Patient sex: M
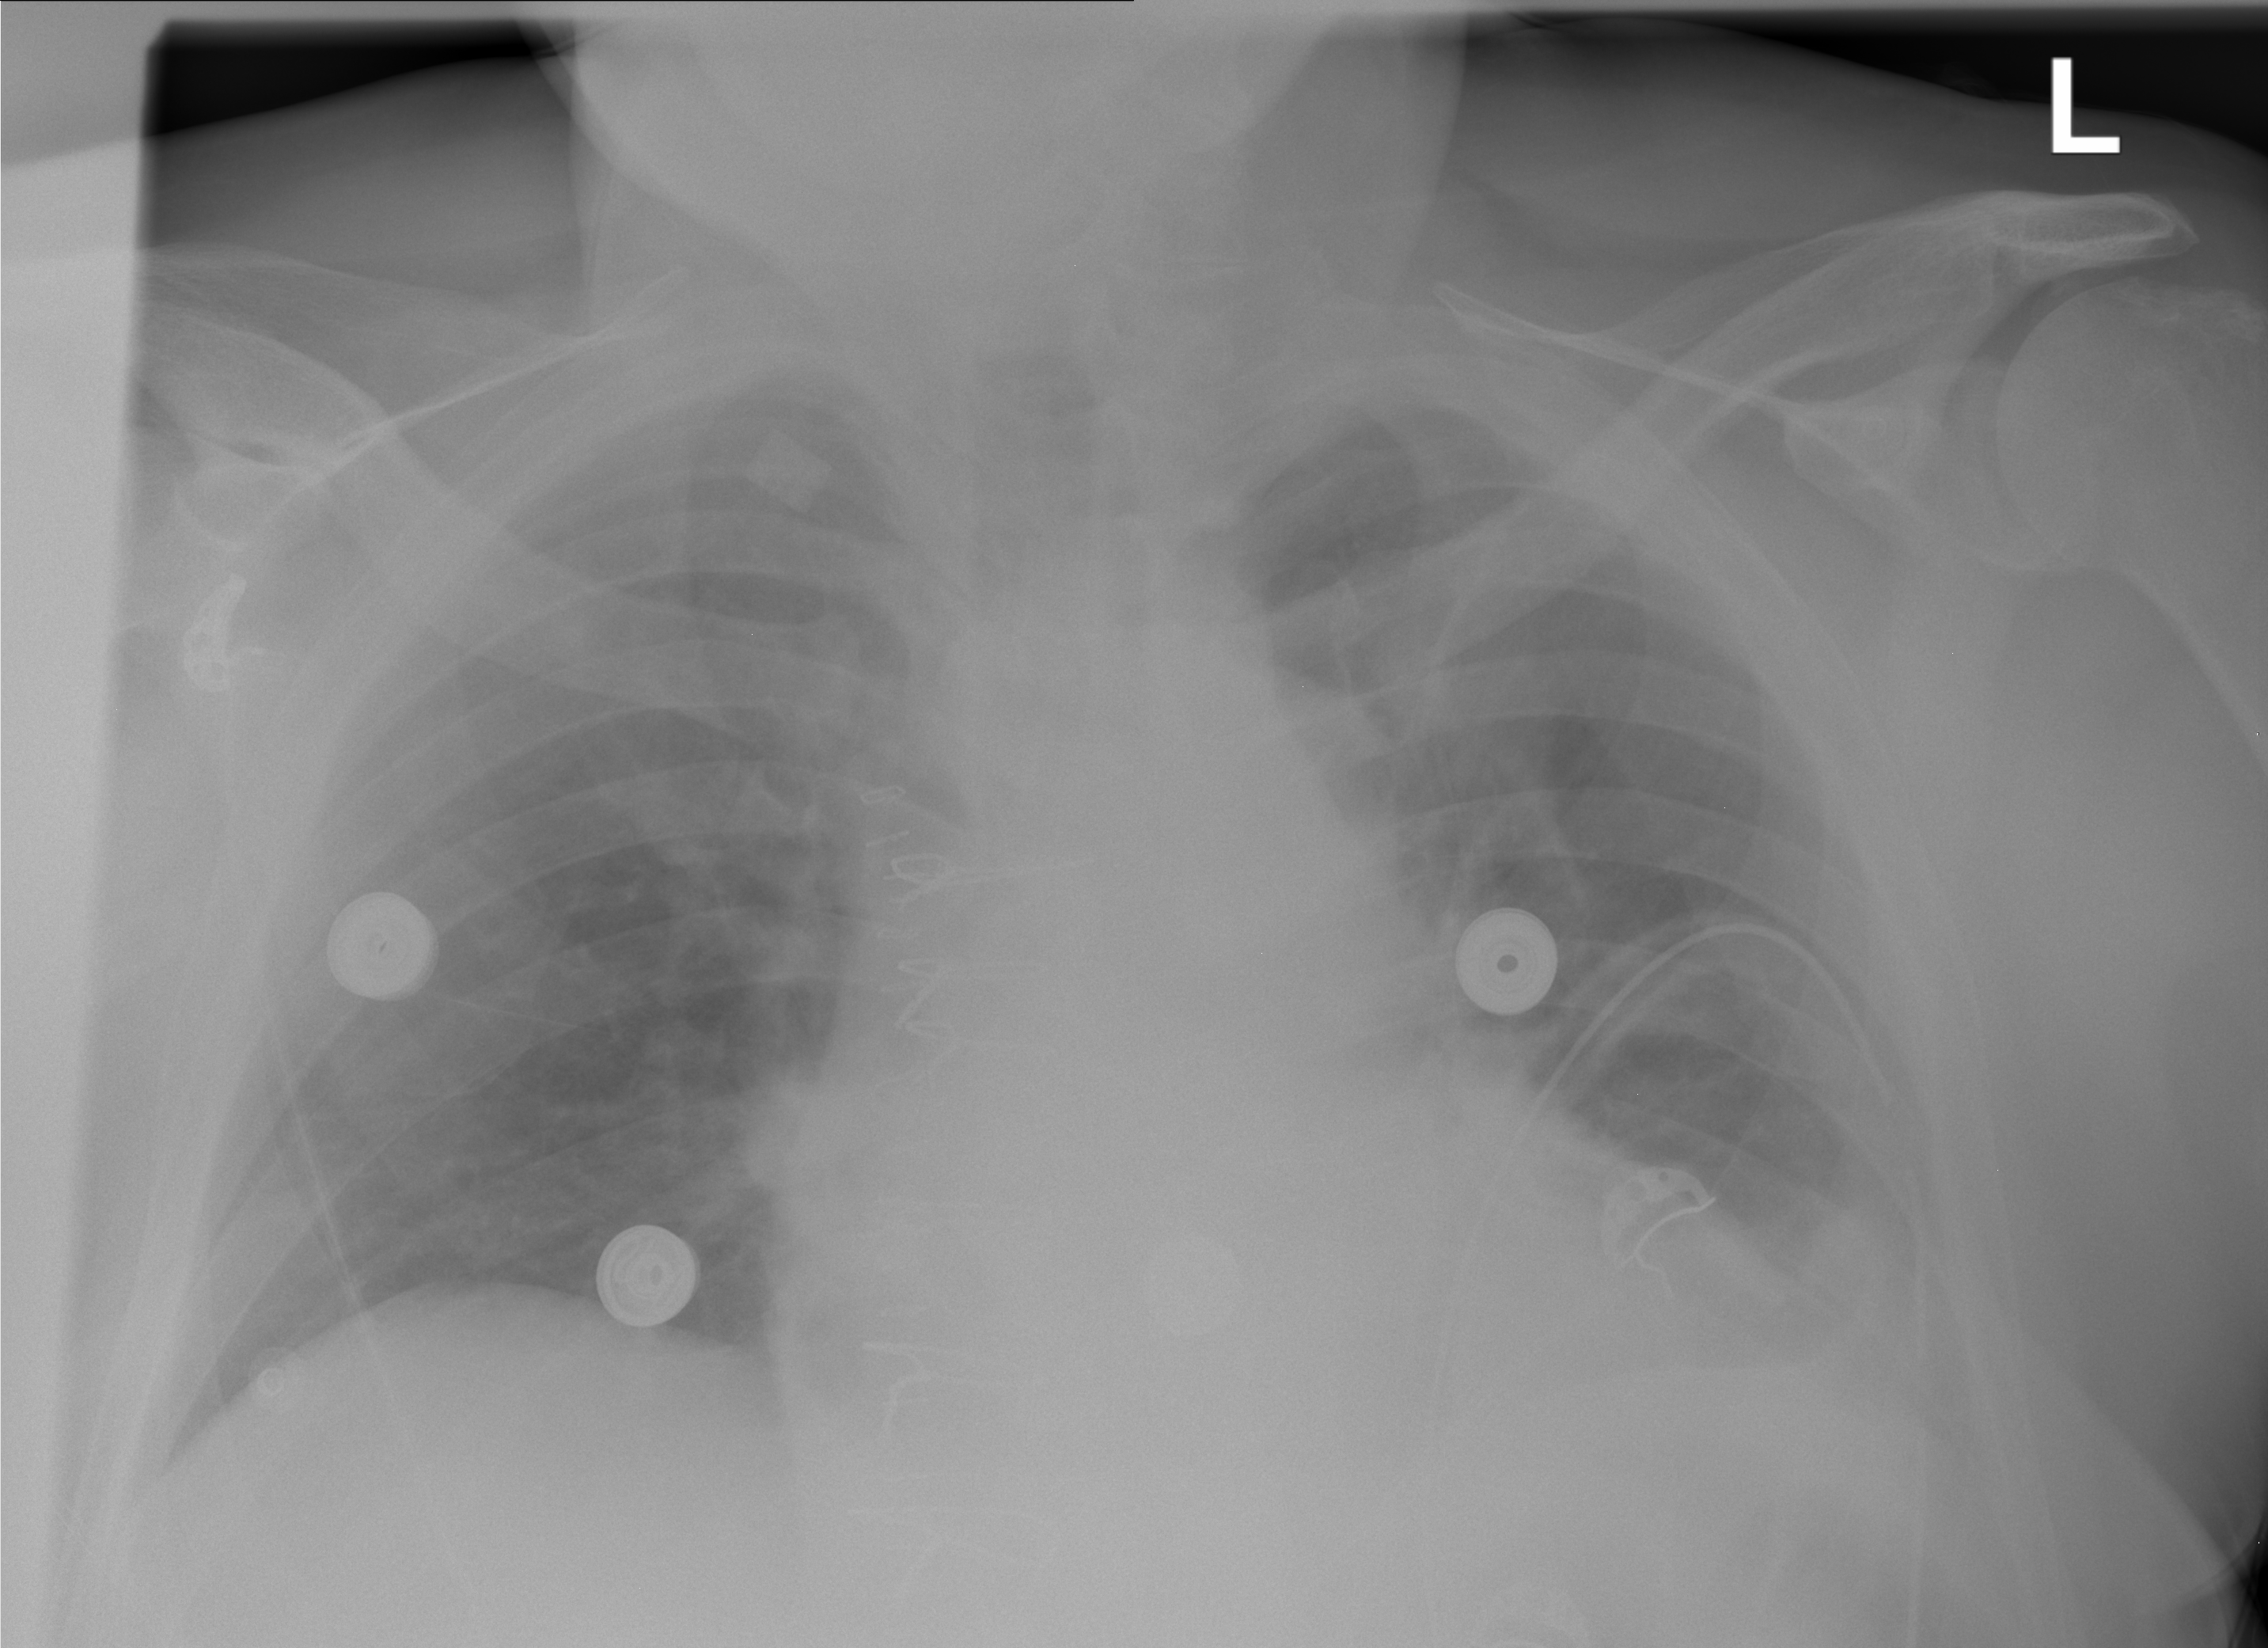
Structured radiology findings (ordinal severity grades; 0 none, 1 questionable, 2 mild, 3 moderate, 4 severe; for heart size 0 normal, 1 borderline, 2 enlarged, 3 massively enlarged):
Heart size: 2
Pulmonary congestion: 2
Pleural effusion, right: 0
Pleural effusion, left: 2
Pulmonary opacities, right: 0
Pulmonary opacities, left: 0
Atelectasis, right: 0
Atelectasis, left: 0